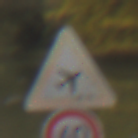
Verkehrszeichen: FlugbetriebLinks
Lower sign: Geschwindigkeit40
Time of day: MorningAfternoon
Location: Outdoor (Nature)
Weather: Overcast
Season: Autumn
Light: Natural